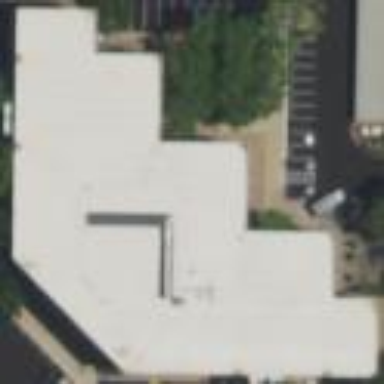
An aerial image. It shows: Commercial building with flat roof.